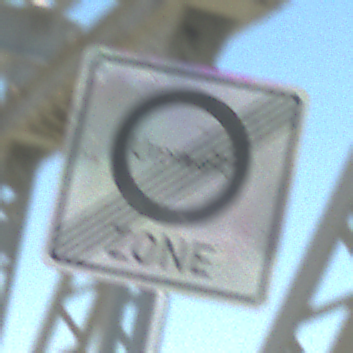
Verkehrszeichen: EndeUmweltzone
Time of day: MorningAfternoon
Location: Outdoor (Special)
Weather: Clear
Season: NotSpecified
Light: Natural